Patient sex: M
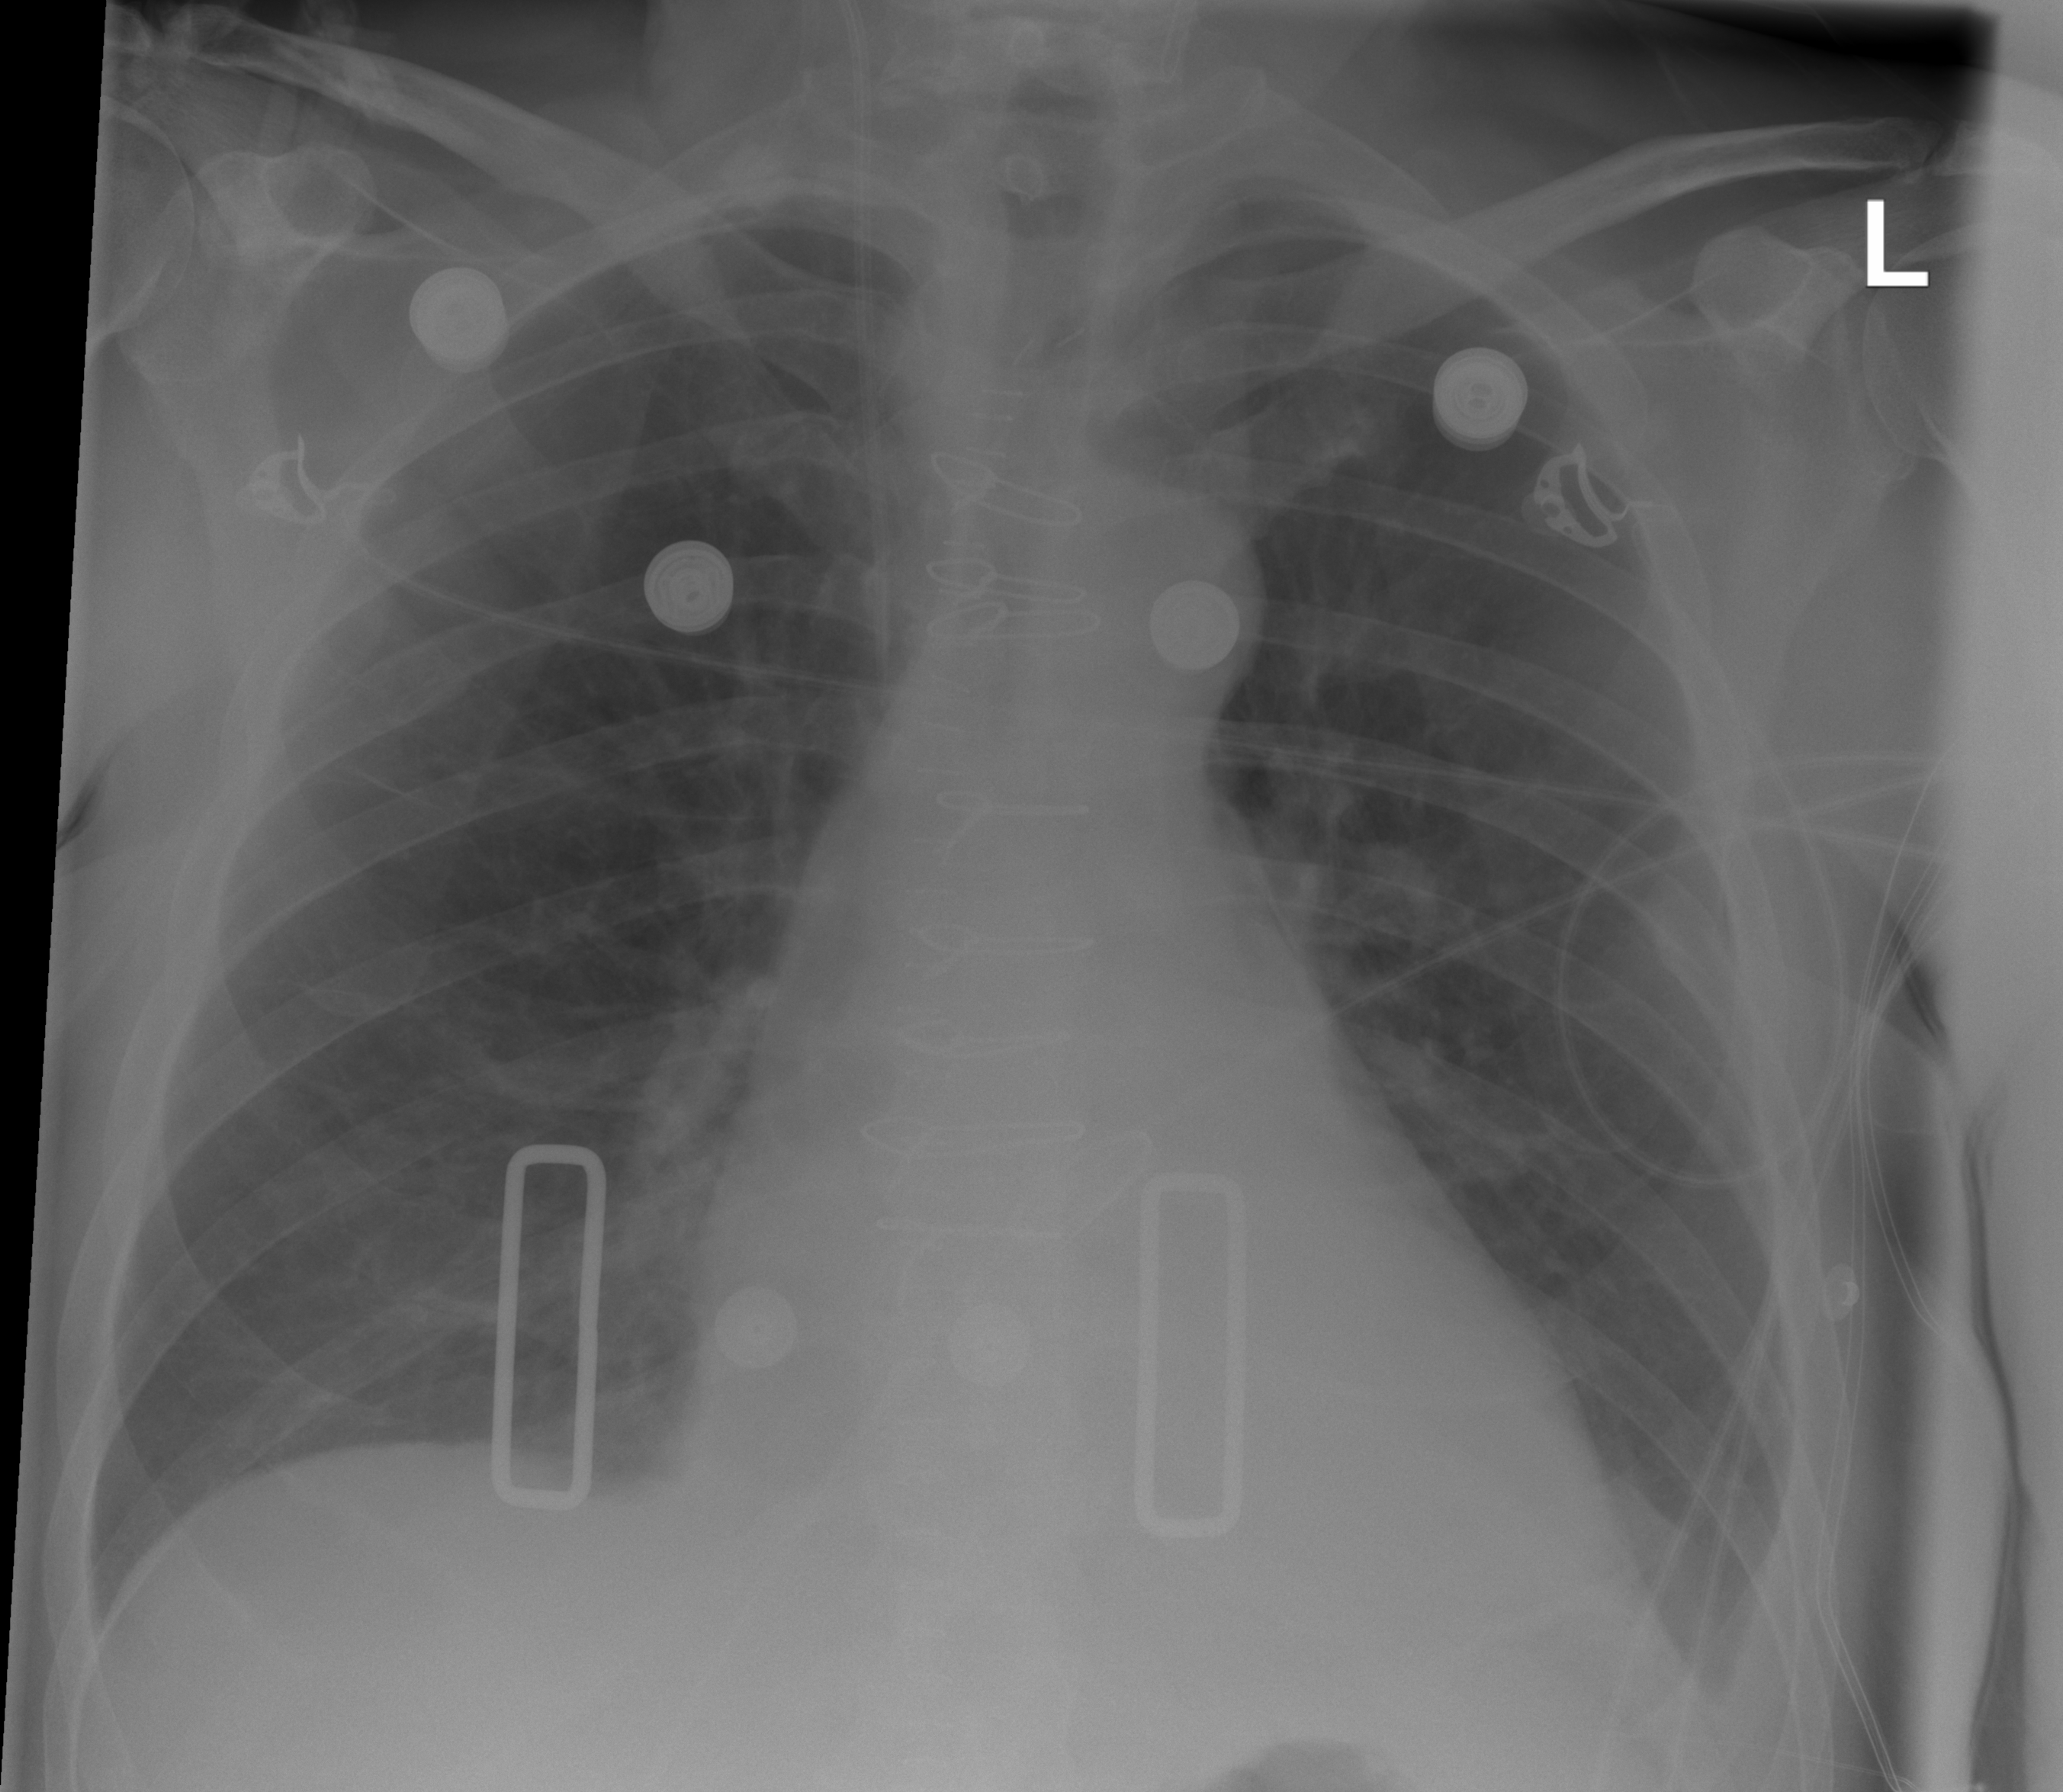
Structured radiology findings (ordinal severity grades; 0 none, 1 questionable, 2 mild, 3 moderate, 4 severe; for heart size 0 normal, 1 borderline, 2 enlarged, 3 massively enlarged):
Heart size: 0
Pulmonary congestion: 0
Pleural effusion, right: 0
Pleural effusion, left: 2
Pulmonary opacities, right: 0
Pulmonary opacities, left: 0
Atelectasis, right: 0
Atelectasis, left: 0